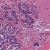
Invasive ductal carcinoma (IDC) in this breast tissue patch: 0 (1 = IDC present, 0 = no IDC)